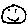
Label: smiley face